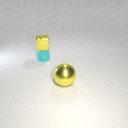
small cyan metal cylinder behind large yellow metal sphere